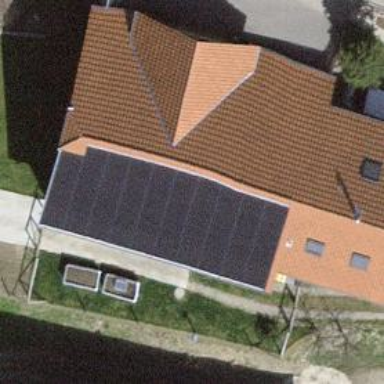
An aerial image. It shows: Solar power generator utilizing photovoltaic technology with solar photovoltaic panels.